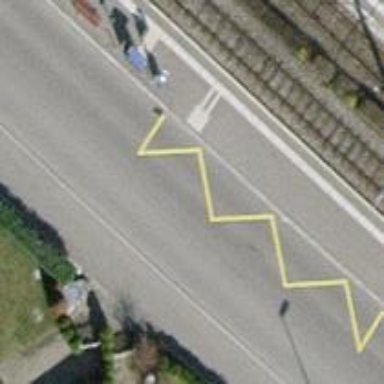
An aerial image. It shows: Bus stop with designated stop position for public transport.